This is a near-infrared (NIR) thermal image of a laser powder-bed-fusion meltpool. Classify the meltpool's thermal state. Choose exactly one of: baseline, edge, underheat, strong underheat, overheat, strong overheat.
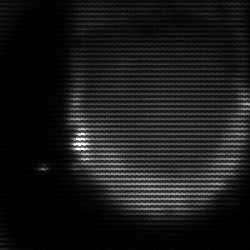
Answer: edge